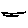
Label: line